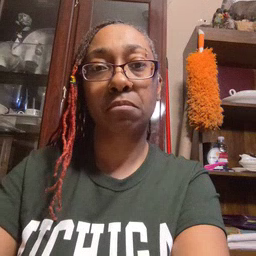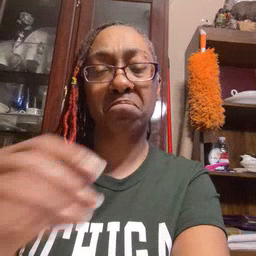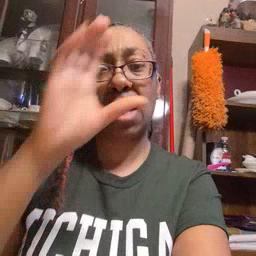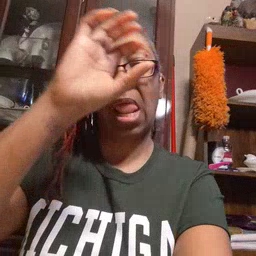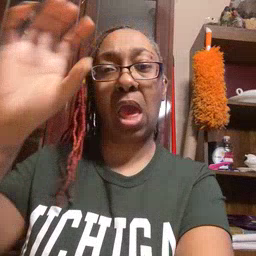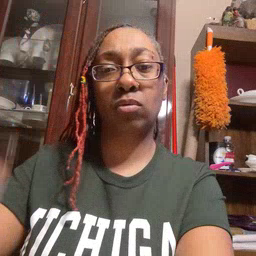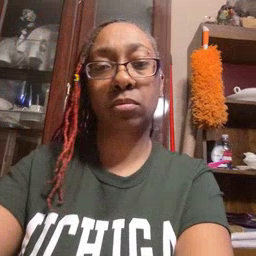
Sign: cloud